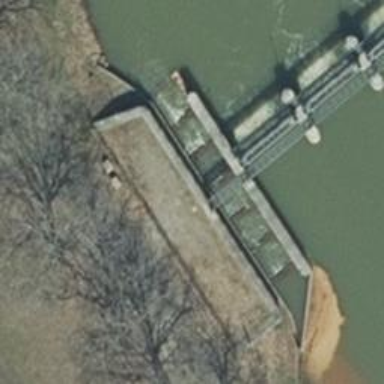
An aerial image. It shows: Weir in waterway.